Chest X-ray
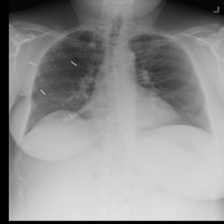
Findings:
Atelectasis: negative
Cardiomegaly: negative
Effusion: negative
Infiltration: negative
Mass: negative
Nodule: negative
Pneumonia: negative
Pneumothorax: negative
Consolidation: negative
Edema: negative
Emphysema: negative
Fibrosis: negative
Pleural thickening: negative
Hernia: negative